Question: I have several NUnit tests in a test project that is part of a solution. I have a breakpoint in each test method. A "typical" one of these methods is:
'''
public void TestHHSInterface()
{
var HHSClient = IOC.container.Resolve<IHHSClient>();
var s = HHSClient.GetTestMessage("Duckbilled", "Platypus");
Assert.Greater(s.Value.Length, 0);
}
'''
The tests run, as evidenced by what I see here:

Is this normal that breakpoints are not hit? It seems that they are running, but that the results (passed 3, failed 0) are not really valid, because I added test code that SHOULD fail, yet no matter what, the tests "succeed."
What am I doing wrong, or omitting here?
## UPDATE
Okay, I downloaded/installed NUnit Test Adapter, right-clicked the test shown above, and selected "Debug Tests"
My breakpoint was hit, and I was able to step over the first line, but then it blew up; this is what I see in the Output pane (I know this is probably "TMI," but I don't know what's pertinent and what is not - I cut out the middle, as my post was too long):
> 'vstest.executionengine.x86.exe' (CLR v4.0.30319: DefaultDomain):
Loaded
'C:\Windows\Microsoft.Net\assembly\GAC_32\mscorlib\v4.0_4.0.0.0__b77a5c561934e089\mscorlib.dll'.
Cannot find or open the PDB file. 'vstest.executionengine.x86.exe'
(CLR v4.0.30319: DefaultDomain): Loaded 'C:\PROGRAM FILES
(X86)\MICROSOFT VISUAL STUDIO
12.0\COMMON7\IDE\COMMONEXTENSIONS\MICROSOFT\TESTWINDOW\vstest.executionengine.x86.exe'.
Cannot find or open the PDB file. 'vstest.executionengine.x86.exe'
(CLR v4.0.30319: vstest.executionengine.x86.exe): Loaded 'C:\PROGRAM
FILES (X86)\MICROSOFT VISUAL STUDIO
12.0\COMMON7\IDE\COMMONEXTENSIONS\MICROSOFT\TESTWINDOW\Microsoft.VisualStudio.TestPlatform.TestExecutor.Core.dll'.
Cannot find or open the PDB file. 'vstest.executionengine.x86.exe'
(CLR v4.0.30319: vstest.executionengine.x86.exe): Loaded
'C:\Windows\Microsoft.Net\assembly\GAC_MSIL\System\v4.0_4.0.0.0__b77a5c561934e089\System.dll'.
Cannot find or open the PDB file. 'vstest.executionengine.x86.exe'
(CLR v4.0.30319: vstest.executionengine.x86.exe): Loaded 'C:\PROGRAM
FILES (X86)\MICROSOFT VISUAL STUDIO
12.0\COMMON7\IDE\COMMONEXTENSIONS\MICROSOFT\TESTWINDOW\Microsoft.VisualStudio.TestPlatform.ObjectModel.dll'.
Cannot find or open the PDB file. 'vstest.executionengine.x86.exe'
(CLR v4.0.30319: vstest.executionengine.x86.exe): Loaded 'C:\PROGRAM
FILES (X86)\MICROSOFT VISUAL STUDIO
12.0\COMMON7\IDE\COMMONEXTENSIONS\MICROSOFT\TESTWINDOW\Microsoft.VisualStudio.TestPlatform.Core.dll'.
Cannot find or open the PDB file. 'vstest.executionengine.x86.exe'
(CLR v4.0.30319: vstest.executionengine.x86.exe): Loaded
'C:\Windows\Microsoft.Net\assembly\GAC_MSIL\System.ServiceModel\v4.0_4.0.0.0__b77a5c561934e089\System.ServiceModel.dll'.
Cannot find or open the PDB file. 'vstest.executionengine.x86.exe'
(CLR v4.0.30319: vstest.executionengine.x86.exe): Loaded
'C:\Windows\Microsoft.Net\assembly\GAC_MSIL\System.Core\v4.0_4.0.0.0__b77a5c561934e089\System.Core.dll'.
Cannot find or open the PDB file. 'vstest.executionengine.x86.exe'
(CLR v4.0.30319: vstest.executionengine.x86.exe): Loaded
'C:\Windows\Microsoft.Net\assembly\GAC_MSIL\System.Configuration\v4.0_4.0.0.0__b03f5f7f11d50a3a\System.Configuration.dll'.
Cannot find or open the PDB file. 'vstest.executionengine.x86.exe'
(CLR v4.0.30319: vstest.executionengine.x86.exe): Loaded
'C:\Windows\Microsoft.Net\assembly\GAC_MSIL\System.Xml\v4.0_4.0.0.0__b77a5c561934e089\System.Xml.dll'.
Cannot find or open the PDB file. 'vstest.executionengine.x86.exe'
(CLR v4.0.30319: vstest.executionengine.x86.exe): Loaded . . . .'vstest.executionengine.x86.exe' (CLR v4.0.30319:
vstest.executionengine.x86.exe): Loaded 'C:\PROGRAM FILES
(X86)\MICROSOFT VISUAL STUDIO
12.0\COMMON7\IDE\COMMONEXTENSIONS\MICROSOFT\TESTWINDOW\msdia120typelib_clr0200.dll'.
Cannot find or open the PDB file. 'vstest.executionengine.x86.exe'
(CLR v4.0.30319: test-domain-HHS.Web.Tests.dll): Loaded
'C:\Users\clay\AppData\Local\Temp\nunit20\ShadowCopyCache\10796_635403224540977618\Tests_5885246\assembly\dl3\62b76a75\bbee3246_019acf01\CStore.Integration.Tests.dll'.
Symbols loaded. 'vstest.executionengine.x86.exe' (CLR v4.0.30319:
test-domain-HHS.Web.Tests.dll): Loaded
'C:\Users\clay\AppData\Local\Temp\nunit20\ShadowCopyCache\10796_635403224540977618\Tests_5885246\assembly\dl3\8379df6f\6a4e7a10_1f92cf01\Castle.Windsor.dll'.
Cannot find or open the PDB file. 'vstest.executionengine.x86.exe'
(CLR v4.0.30319: test-domain-HHS.Web.Tests.dll): Loaded
'C:\Users\clay\AppData\Local\Temp\nunit20\ShadowCopyCache\10796_635403224540977618\Tests_5885246\assembly\dl3\4c09b93f\71022b68_fc99cf01\HHS.Client.dll'.
Symbols loaded. 'vstest.executionengine.x86.exe' (CLR v4.0.30319:
test-domain-HHS.Web.Tests.dll): Loaded
'C:\Users\clay\AppData\Local\Temp\nunit20\ShadowCopyCache\10796_635403224540977618\Tests_5885246\assembly\dl3\d29638a9\7a8b1a66_fc99cf01\CStore.DomainModels.dll'.
Symbols loaded. 'vstest.executionengine.x86.exe' (CLR v4.0.30319:
test-domain-HHS.Web.Tests.dll): Loaded
'C:\Users\clay\AppData\Local\Temp\nunit20\ShadowCopyCache\10796_635403224540977618\Tests_5885246\assembly\dl3\3926c47b\2e2ff20f_1f92cf01\Castle.Facilities.FactorySupport.dll'.
Cannot find or open the PDB file. 'vstest.executionengine.x86.exe'
(CLR v4.0.30319: test-domain-HHS.Web.Tests.dll): Loaded
'C:\Users\clay\AppData\Local\Temp\nunit20\ShadowCopyCache\10796_635403224540977618\Tests_5885246\assembly\dl3\e881bc9e\8fb83744_0896cf01\CStore.Common.dll'.
Symbols loaded. 'vstest.executionengine.x86.exe' (CLR v4.0.30319:
test-domain-HHS.Web.Tests.dll): Loaded
'C:\Users\clay\AppData\Local\Temp\nunit20\ShadowCopyCache\10796_635403224540977618\Tests_5885246\assembly\dl3\21c8b534\60cca60f_1f92cf01\Castle.Core.dll'.
Cannot find or open the PDB file. 'vstest.executionengine.x86.exe'
(CLR v4.0.30319: test-domain-HHS.Web.Tests.dll): Loaded
'C:\Users\clay\AppData\Local\Temp\nunit20\ShadowCopyCache\10796_635403224540977618\Tests_5885246\assembly\dl3\28a3025a\10087044_0896cf01\MapStores.dll'.
Symbols loaded. 'vstest.executionengine.x86.exe' (CLR v4.0.30319:
test-domain-HHS.Web.Tests.dll): Loaded
'C:\Users\clay\AppData\Local\Temp\nunit20\ShadowCopyCache\10796_635403224540977618\Tests_5885246\assembly\dl3\a137cbd9\253adc44_0896cf01\HBaseMapStore.dll'.
Symbols loaded. 'vstest.executionengine.x86.exe' (CLR v4.0.30319:
test-domain-HHS.Web.Tests.dll): Loaded
'C:\Users\clay\AppData\Local\Temp\nunit20\ShadowCopyCache\10796_635403224540977618\Tests_5885246\assembly\dl3\07c00fd2\f8f7a644_0896cf01\MQProcessing.MQPutService.dll'.
Symbols loaded. 'vstest.executionengine.x86.exe' (CLR v4.0.30319:
test-domain-HHS.Web.Tests.dll): Loaded
'C:\Users\clay\AppData\Local\Temp\nunit20\ShadowCopyCache\10796_635403224540977618\Tests_5885246\assembly\dl3\bae09939\c8a9ee66_fc99cf01\CStore.Data.dll'.
Symbols loaded. 'vstest.executionengine.x86.exe' (CLR v4.0.30319:
test-domain-HHS.Web.Tests.dll): Loaded
'C:\Users\clay\AppData\Local\Temp\nunit20\ShadowCopyCache\10796_635403224540977618\Tests_5885246\assembly\dl3\a22b9b5d\688b1868_fc99cf01\CSPoll.Client.dll'.
Symbols loaded. 'vstest.executionengine.x86.exe' (CLR v4.0.30319:
test-domain-HHS.Web.Tests.dll): Loaded
'C:\Users\clay\AppData\Local\Temp\nunit20\ShadowCopyCache\10796_635403224540977618\Tests_5885246\assembly\dl3\30e797f5\2901ac44_0896cf01\CStore.Common.HTTP.dll'.
Symbols loaded. 'vstest.executionengine.x86.exe' (CLR v4.0.30319:
test-domain-HHS.Web.Tests.dll): Loaded
'C:\Windows\Microsoft.Net\assembly\GAC_MSIL\System.Net.Http\v4.0_4.0.0.0__b03f5f7f11d50a3a\System.Net.Http.dll'.
Cannot find or open the PDB file. 'vstest.executionengine.x86.exe'
(CLR v4.0.30319: test-domain-HHS.Web.Tests.dll): Loaded
'C:\Windows\Microsoft.Net\assembly\GAC_MSIL\System.Core\v4.0_4.0.0.0__b77a5c561934e089\System.Core.dll'.
Cannot find or open the PDB file. 'vstest.executionengine.x86.exe'
(CLR v4.0.30319: test-domain-HHS.Web.Tests.dll): Loaded
'C:\Users\clay\AppData\Local\Temp\nunit20\ShadowCopyCache\10796_635403224540977618\Tests_5885246\assembly\dl3\4590d591\2f177866_fc99cf01\DeviceConfig.Client.dll'.
Symbols loaded. 'vstest.executionengine.x86.exe' (CLR v4.0.30319:
test-domain-HHS.Web.Tests.dll): Loaded
'C:\Users\clay\AppData\Local\Temp\nunit20\ShadowCopyCache\10796_635403224540977618\Tests_5885246\assembly\dl3\247d65ee\763b5c67_fc99cf01\CStore.Client.dll'.
Symbols loaded. 'vstest.executionengine.x86.exe' (CLR v4.0.30319:
test-domain-HHS.Web.Tests.dll): Loaded
'C:\Users\clay\AppData\Local\Temp\nunit20\ShadowCopyCache\10796_635403224540977618\Tests_5885246\assembly\dl3\f5f7b992\7e1ebf67_fc99cf01\CStore.BusinessObjects.dll'.
Symbols loaded. 'vstest.executionengine.x86.exe' (CLR v4.0.30319:
test-domain-HHS.Web.Tests.dll): Loaded
'C:\Users\clay\AppData\Local\Temp\nunit20\ShadowCopyCache\10796_635403224540977618\Tests_5885246\assembly\dl3\c8d39645\9db0b068_fc99cf01\MQProcessingWCFServices.dll'.
Symbols loaded. 'vstest.executionengine.x86.exe' (CLR v4.0.30319:
test-domain-HHS.Web.Tests.dll): Loaded
'C:\Users\clay\AppData\Local\Temp\nunit20\ShadowCopyCache\10796_635403224540977618\Tests_5885246\assembly\dl3\6a87a030\23c15269_fc99cf01\HHS.API.dll'.
Symbols loaded. 'vstest.executionengine.x86.exe' (CLR v4.0.30319:
test-domain-HHS.Web.Tests.dll): Loaded
'C:\Users\clay\AppData\Local\Temp\nunit20\ShadowCopyCache\10796_635403224540977618\Tests_5885246\assembly\dl3\ba0add0f\0aa77e66_fc99cf01\CStore.Data.Legacy.dll'.
Symbols loaded. 'vstest.executionengine.x86.exe' (CLR v4.0.30319:
test-domain-HHS.Web.Tests.dll): Loaded
'C:\Users\clay\AppData\Local\Temp\nunit20\ShadowCopyCache\10796_635403224540977618\Tests_5885246\assembly\dl3\82c78164\30882368_fc99cf01\CStore.BusinessObjects.HHS.dll'.
Symbols loaded. 'vstest.executionengine.x86.exe' (CLR v4.0.30319:
test-domain-HHS.Web.Tests.dll): Loaded 'Anonymously Hosted
DynamicMethods Assembly'. 'vstest.executionengine.x86.exe' (CLR
v4.0.30319: test-domain-HHS.Web.Tests.dll): Loaded
'CastleDictionaryAdapterAssembly'. The thread 0x27f4 has exited with
code 259 (0x103). The thread 0xaa4 has exited with code 259 (0x103).
The thread 0x1c70 has exited with code 259 (0x103). The thread 0x2578
has exited with code 259 (0x103). 'vstest.executionengine.x86.exe'
(CLR v4.0.30319: test-domain-HHS.Web.Tests.dll): Loaded
'C:\Users\clay\AppData\Local\Temp\nunit20\ShadowCopyCache\10796_635403224540977618\Tests_5885246\assembly\dl3\ac0d956f\b951e91a_1f92cf01\Newtonsoft.Json.dll'. Cannot find or open the PDB file. 'vstest.executionengine.x86.exe'
(CLR v4.0.30319: test-domain-HHS.Web.Tests.dll): Loaded
'C:\Windows\Microsoft.Net\assembly\GAC_MSIL\System.Net.Http.WebRequest\v4.0_4.0.0.0__b03f5f7f11d50a3a\System.Net.Http.WebRequest.dll'.
Cannot find or open the PDB file. A first chance exception of type
'System.Net.Sockets.SocketException' occurred in System.dll A first
chance exception of type 'System.Net.Sockets.SocketException' occurred
in System.dll A first chance exception of type
'System.Net.WebException' occurred in System.dll A first chance
exception of type 'System.AggregateException' occurred in mscorlib.dll
A first chance exception of type 'System.ObjectDisposedException'
occurred in System.dll A first chance exception of type
'System.Exception' occurred in HHS.Client.dll A first chance exception
of type 'System.Reflection.TargetInvocationException' occurred in
mscorlib.dll A first chance exception of type
'NUnit.Core.NUnitException' occurred in nunit.core.dll The thread
0x2128 has exited with code 259 (0x103). The thread 0x28a0 has exited
with code 259 (0x103). The thread 0x29d8 has exited with code 259
(0x103). 'vstest.executionengine.x86.exe' (CLR v4.0.30319: Domain 2):
Unloaded
'C:\Windows\Microsoft.Net\assembly\GAC_32\mscorlib\v4.0_4.0.0.0__b77a5c561934e089\mscorlib.dll'
'vstest.executionengine.x86.exe' (CLR v4.0.30319:
test-domain-HHS.Web.Tests.dll): Unloaded
'C:\Users\clay\AppData\Local\Temp\VisualStudioTestExplorerExtensions\NUnitTestAdapter.1.0\lib\nunit.core.dll'
'vstest.executionengine.x86.exe' (CLR v4.0.30319:
test-domain-HHS.Web.Tests.dll): Unloaded
'C:\Windows\Microsoft.Net\assembly\GAC_MSIL\System\v4.0_4.0.0.0__b77a5c561934e089\System.dll'
'vstest.executionengine.x86.exe' (CLR v4.0.30319:
test-domain-HHS.Web.Tests.dll): Unloaded
'C:\Windows\Microsoft.Net\assembly\GAC_MSIL\System.Configuration\v4.0_4.0.0.0__b03f5f7f11d50a3a\System.Configuration.dll'
'vstest.executionengine.x86.exe' (CLR v4.0.30319:
test-domain-HHS.Web.Tests.dll): Unloaded
'C:\Windows\Microsoft.Net\assembly\GAC_MSIL\System.Xml\v4.0_4.0.0.0__b77a5c561934e089\System.Xml.dll'
'vstest.executionengine.x86.exe' (CLR v4.0.30319:
test-domain-HHS.Web.Tests.dll): Unloaded
'C:\Users\clay\AppData\Local\Temp\VisualStudioTestExplorerExtensions\NUnitTestAdapter.1.0\lib\nunit.core.interfaces.dll'
'vstest.executionengine.x86.exe' (CLR v4.0.30319:
test-domain-HHS.Web.Tests.dll): Unloaded
'C:\Users\clay\AppData\Local\Temp\nunit20\ShadowCopyCache\10796_635403224540977618\Tests_5885246\assembly\dl3\0501e887\ab9f7e46_019acf01\HHS.Web.Tests.dll'
'vstest.executionengine.x86.exe' (CLR v4.0.30319:
test-domain-HHS.Web.Tests.dll): Unloaded
'C:\Users\clay\AppData\Local\Temp\nunit20\ShadowCopyCache\10796_635403224540977618\Tests_5885246\assembly\dl3\768b7768\f8a3911b_1f92cf01\nunit.framework.dll'
'vstest.executionengine.x86.exe' (CLR v4.0.30319:
test-domain-HHS.Web.Tests.dll): Unloaded
'C:\Users\clay\AppData\Local\Temp\nunit20\ShadowCopyCache\10796_635403224540977618\Tests_5885246\assembly\dl3\62b76a75\bbee3246_019acf01\CStore.Integration.Tests.dll'
'vstest.executionengine.x86.exe' (CLR v4.0.30319:
test-domain-HHS.Web.Tests.dll): Unloaded
'C:\Users\clay\AppData\Local\Temp\nunit20\ShadowCopyCache\10796_635403224540977618\Tests_5885246\assembly\dl3\8379df6f\6a4e7a10_1f92cf01\Castle.Windsor.dll'
'vstest.executionengine.x86.exe' (CLR v4.0.30319:
test-domain-HHS.Web.Tests.dll): Unloaded
'C:\Users\clay\AppData\Local\Temp\nunit20\ShadowCopyCache\10796_635403224540977618\Tests_5885246\assembly\dl3\4c09b93f\71022b68_fc99cf01\HHS.Client.dll'
'vstest.executionengine.x86.exe' (CLR v4.0.30319:
test-domain-HHS.Web.Tests.dll): Unloaded
'C:\Users\clay\AppData\Local\Temp\nunit20\ShadowCopyCache\10796_635403224540977618\Tests_5885246\assembly\dl3\d29638a9\7a8b1a66_fc99cf01\CStore.DomainModels.dll'
'vstest.executionengine.x86.exe' (CLR v4.0.30319:
test-domain-HHS.Web.Tests.dll): Unloaded
'C:\Users\clay\AppData\Local\Temp\nunit20\ShadowCopyCache\10796_635403224540977618\Tests_5885246\assembly\dl3\3926c47b\2e2ff20f_1f92cf01\Castle.Facilities.FactorySupport.dll'
'vstest.executionengine.x86.exe' (CLR v4.0.30319:
test-domain-HHS.Web.Tests.dll): Unloaded
'C:\Users\clay\AppData\Local\Temp\nunit20\ShadowCopyCache\10796_635403224540977618\Tests_5885246\assembly\dl3\e881bc9e\8fb83744_0896cf01\CStore.Common.dll'
'vstest.executionengine.x86.exe' (CLR v4.0.30319:
test-domain-HHS.Web.Tests.dll): Unloaded
'C:\Users\clay\AppData\Local\Temp\nunit20\ShadowCopyCache\10796_635403224540977618\Tests_5885246\assembly\dl3\21c8b534\60cca60f_1f92cf01\Castle.Core.dll'
'vstest.executionengine.x86.exe' (CLR v4.0.30319:
test-domain-HHS.Web.Tests.dll): Unloaded
'C:\Users\clay\AppData\Local\Temp\nunit20\ShadowCopyCache\10796_635403224540977618\Tests_5885246\assembly\dl3\28a3025a\10087044_0896cf01\MapStores.dll'
'vstest.executionengine.x86.exe' (CLR v4.0.30319:
test-domain-HHS.Web.Tests.dll): Unloaded
'C:\Users\clay\AppData\Local\Temp\nunit20\ShadowCopyCache\10796_635403224540977618\Tests_5885246\assembly\dl3\a137cbd9\253adc44_0896cf01\HBaseMapStore.dll'
'vstest.executionengine.x86.exe' (CLR v4.0.30319:
test-domain-HHS.Web.Tests.dll): Unloaded
'C:\Users\clay\AppData\Local\Temp\nunit20\ShadowCopyCache\10796_635403224540977618\Tests_5885246\assembly\dl3\07c00fd2\f8f7a644_0896cf01\MQProcessing.MQPutService.dll'
'vstest.executionengine.x86.exe' (CLR v4.0.30319:
test-domain-HHS.Web.Tests.dll): Unloaded
'C:\Users\clay\AppData\Local\Temp\nunit20\ShadowCopyCache\10796_635403224540977618\Tests_5885246\assembly\dl3\bae09939\c8a9ee66_fc99cf01\CStore.Data.dll'
'vstest.executionengine.x86.exe' (CLR v4.0.30319:
test-domain-HHS.Web.Tests.dll): Unloaded
'C:\Users\clay\AppData\Local\Temp\nunit20\ShadowCopyCache\10796_635403224540977618\Tests_5885246\assembly\dl3\a22b9b5d\688b1868_fc99cf01\CSPoll.Client.dll'
'vstest.executionengine.x86.exe' (CLR v4.0.30319:
test-domain-HHS.Web.Tests.dll): Unloaded
'C:\Users\clay\AppData\Local\Temp\nunit20\ShadowCopyCache\10796_635403224540977618\Tests_5885246\assembly\dl3\30e797f5\2901ac44_0896cf01\CStore.Common.HTTP.dll'
'vstest.executionengine.x86.exe' (CLR v4.0.30319:
test-domain-HHS.Web.Tests.dll): Unloaded
'C:\Windows\Microsoft.Net\assembly\GAC_MSIL\System.Net.Http\v4.0_4.0.0.0__b03f5f7f11d50a3a\System.Net.Http.dll'
'vstest.executionengine.x86.exe' (CLR v4.0.30319:
test-domain-HHS.Web.Tests.dll): Unloaded
'C:\Windows\Microsoft.Net\assembly\GAC_MSIL\System.Core\v4.0_4.0.0.0__b77a5c561934e089\System.Core.dll'
'vstest.executionengine.x86.exe' (CLR v4.0.30319:
test-domain-HHS.Web.Tests.dll): Unloaded
'C:\Users\clay\AppData\Local\Temp\nunit20\ShadowCopyCache\10796_635403224540977618\Tests_5885246\assembly\dl3\4590d591\2f177866_fc99cf01\DeviceConfig.Client.dll'
'vstest.executionengine.x86.exe' (CLR v4.0.30319:
test-domain-HHS.Web.Tests.dll): Unloaded
'C:\Users\clay\AppData\Local\Temp\nunit20\ShadowCopyCache\10796_635403224540977618\Tests_5885246\assembly\dl3\247d65ee\763b5c67_fc99cf01\CStore.Client.dll'
'vstest.executionengine.x86.exe' (CLR v4.0.30319:
test-domain-HHS.Web.Tests.dll): Unloaded
'C:\Users\clay\AppData\Local\Temp\nunit20\ShadowCopyCache\10796_635403224540977618\Tests_5885246\assembly\dl3\f5f7b992\7e1ebf67_fc99cf01\CStore.BusinessObjects.dll'
'vstest.executionengine.x86.exe' (CLR v4.0.30319:
test-domain-HHS.Web.Tests.dll): Unloaded
'C:\Users\clay\AppData\Local\Temp\nunit20\ShadowCopyCache\10796_635403224540977618\Tests_5885246\assembly\dl3\c8d39645\9db0b068_fc99cf01\MQProcessingWCFServices.dll'
'vstest.executionengine.x86.exe' (CLR v4.0.30319:
test-domain-HHS.Web.Tests.dll): Unloaded
'C:\Users\clay\AppData\Local\Temp\nunit20\ShadowCopyCache\10796_635403224540977618\Tests_5885246\assembly\dl3\6a87a030\23c15269_fc99cf01\HHS.API.dll'
'vstest.executionengine.x86.exe' (CLR v4.0.30319:
test-domain-HHS.Web.Tests.dll): Unloaded
'C:\Users\clay\AppData\Local\Temp\nunit20\ShadowCopyCache\10796_635403224540977618\Tests_5885246\assembly\dl3\ba0add0f\0aa77e66_fc99cf01\CStore.Data.Legacy.dll'
'vstest.executionengine.x86.exe' (CLR v4.0.30319:
test-domain-HHS.Web.Tests.dll): Unloaded
'C:\Users\clay\AppData\Local\Temp\nunit20\ShadowCopyCache\10796_635403224540977618\Tests_5885246\assembly\dl3\82c78164\30882368_fc99cf01\CStore.BusinessObjects.HHS.dll'
'vstest.executionengine.x86.exe' (CLR v4.0.30319:
test-domain-HHS.Web.Tests.dll): Unloaded 'Anonymously Hosted
DynamicMethods Assembly' 'vstest.executionengine.x86.exe' (CLR
v4.0.30319: test-domain-HHS.Web.Tests.dll): Unloaded
'CastleDictionaryAdapterAssembly' 'vstest.executionengine.x86.exe'
(CLR v4.0.30319: test-domain-HHS.Web.Tests.dll): Unloaded
'C:\Users\clay\AppData\Local\Temp\nunit20\ShadowCopyCache\10796_635403224540977618\Tests_5885246\assembly\dl3\ac0d956f\b951e91a_1f92cf01\Newtonsoft.Json.dll'
'vstest.executionengine.x86.exe' (CLR v4.0.30319:
test-domain-HHS.Web.Tests.dll): Unloaded
'C:\Windows\Microsoft.Net\assembly\GAC_MSIL\System.Net.Http.WebRequest\v4.0_4.0.0.0__b03f5f7f11d50a3a\System.Net.Http.WebRequest.dll'
A first chance exception of type 'System.UnauthorizedAccessException'
occurred in mscorlib.dll A first chance exception of type
'System.IO.IOException' occurred in mscorlib.dll A first chance
exception of type 'System.IO.IOException' occurred in mscorlib.dll A
first chance exception of type 'System.UnauthorizedAccessException'
occurred in mscorlib.dll A first chance exception of type
'System.IO.IOException' occurred in mscorlib.dll A first chance
exception of type 'System.IO.IOException' occurred in mscorlib.dll A
first chance exception of type 'System.UnauthorizedAccessException'
occurred in mscorlib.dll A first chance exception of type
'System.IO.IOException' occurred in mscorlib.dll A first chance
exception of type 'System.IO.IOException' occurred in mscorlib.dll A
first chance exception of type 'System.UnauthorizedAccessException'
occurred in mscorlib.dll A first chance exception of type
'System.IO.IOException' occurred in mscorlib.dll A first chance
exception of type 'System.IO.IOException' occurred in mscorlib.dll A
first chance exception of type 'System.UnauthorizedAccessException'
occurred in mscorlib.dll A first chance exception of type
'System.IO.IOException' occurred in mscorlib.dll A first chance
exception of type 'System.IO.IOException' occurred in mscorlib.dll A
first chance exception of type 'System.UnauthorizedAccessException'
occurred in mscorlib.dll A first chance exception of type
'System.IO.IOException' occurred in mscorlib.dll A first chance
exception of type 'System.IO.IOException' occurred in mscorlib.dll A
first chance exception of type 'System.UnauthorizedAccessException'
occurred in mscorlib.dll A first chance exception of type
'System.IO.IOException' occurred in mscorlib.dll A first chance
exception of type 'System.IO.IOException' occurred in mscorlib.dll A
first chance exception of type 'System.UnauthorizedAccessException'
occurred in mscorlib.dll A first chance exception of type
'System.IO.IOException' occurred in mscorlib.dll A first chance
exception of type 'System.IO.IOException' occurred in mscorlib.dll A
first chance exception of type 'System.UnauthorizedAccessException'
occurred in mscorlib.dll A first chance exception of type
'System.IO.IOException' occurred in mscorlib.dll A first chance
exception of type 'System.IO.IOException' occurred in mscorlib.dll A
first chance exception of type 'System.UnauthorizedAccessException'
occurred in mscorlib.dll A first chance exception of type
'System.IO.IOException' occurred in mscorlib.dll A first chance
exception of type 'System.IO.IOException' occurred in mscorlib.dll A
first chance exception of type 'System.UnauthorizedAccessException'
occurred in mscorlib.dll A first chance exception of type
'System.IO.IOException' occurred in mscorlib.dll A first chance
exception of type 'System.IO.IOException' occurred in mscorlib.dll A
first chance exception of type 'System.UnauthorizedAccessException'
occurred in mscorlib.dll A first chance exception of type
'System.IO.IOException' occurred in mscorlib.dll A first chance
exception of type 'System.IO.IOException' occurred in mscorlib.dll A
first chance exception of type 'System.UnauthorizedAccessException'
occurred in mscorlib.dll A first chance exception of type
'System.IO.IOException' occurred in mscorlib.dll A first chance
exception of type 'System.IO.IOException' occurred in mscorlib.dll A
first chance exception of type 'System.UnauthorizedAccessException'
occurred in mscorlib.dll A first chance exception of type
'System.IO.IOException' occurred in mscorlib.dll A first chance
exception of type 'System.IO.IOException' occurred in mscorlib.dll A
first chance exception of type 'System.UnauthorizedAccessException'
occurred in mscorlib.dll A first chance exception of type
'System.IO.IOException' occurred in mscorlib.dll A first chance
exception of type 'System.IO.IOException' occurred in mscorlib.dll A
first chance exception of type 'System.UnauthorizedAccessException'
occurred in mscorlib.dll A first chance exception of type
'System.IO.IOException' occurred in mscorlib.dll A first chance
exception of type 'System.IO.IOException' occurred in mscorlib.dll A
first chance exception of type 'System.UnauthorizedAccessException'
occurred in mscorlib.dll A first chance exception of type
'System.IO.IOException' occurred in mscorlib.dll A first chance
exception of type 'System.IO.IOException' occurred in mscorlib.dll A
first chance exception of type 'System.UnauthorizedAccessException'
occurred in mscorlib.dll A first chance exception of type
'System.UnauthorizedAccessException' occurred in mscorlib.dll A first
chance exception of type 'System.IO.IOException' occurred in
mscorlib.dll A first chance exception of type 'System.IO.IOException'
occurred in mscorlib.dll A first chance exception of type
'System.UnauthorizedAccessException' occurred in mscorlib.dll A first
chance exception of type 'System.IO.IOException' occurred in
mscorlib.dll A first chance exception of type 'System.IO.IOException'
occurred in mscorlib.dll A first chance exception of type
'System.UnauthorizedAccessException' occurred in mscorlib.dll A first
chance exception of type 'System.UnauthorizedAccessException' occurred
in mscorlib.dll A first chance exception of type
'System.IO.IOException' occurred in mscorlib.dll A first chance
exception of type 'System.IO.IOException' occurred in mscorlib.dll A
first chance exception of type 'System.UnauthorizedAccessException'
occurred in mscorlib.dll A first chance exception of type
'System.IO.IOException' occurred in mscorlib.dll A first chance
exception of type 'System.IO.IOException' occurred in mscorlib.dll A
first chance exception of type 'System.UnauthorizedAccessException'
occurred in mscorlib.dll A first chance exception of type
'System.UnauthorizedAccessException' occurred in mscorlib.dll A first
chance exception of type 'System.IO.IOException' occurred in
mscorlib.dll A first chance exception of type 'System.IO.IOException'
occurred in mscorlib.dll A first chance exception of type
'System.IO.IOException' occurred in mscorlib.dll A first chance
exception of type 'System.IO.IOException' occurred in mscorlib.dll A
first chance exception of type 'System.IO.IOException' occurred in
mscorlib.dll A first chance exception of type 'System.IO.IOException'
occurred in mscorlib.dll The thread 0x1050 has exited with code 259
(0x103). The thread 0x24a0 has exited with code 259 (0x103). A first
chance exception of type 'System.InvalidOperationException' occurred
in Microsoft.VisualStudio.TestPlatform.TestExecutor.Core.dll A first
chance exception of type
'System.ServiceModel.CommunicationObjectAbortedException' occurred in
System.ServiceModel.dll A first chance exception of type
'System.ServiceModel.CommunicationObjectAbortedException' occurred in
System.ServiceModel.dll A first chance exception of type
'System.ServiceModel.CommunicationObjectAbortedException' occurred in
System.ServiceModel.Internals.dll A first chance exception of type
'System.IO.IOException' occurred in System.dll A first chance
exception of type
'System.ServiceModel.CommunicationObjectAbortedException' occurred in
System.ServiceModel.dll A first chance exception of type
'System.ServiceModel.CommunicationObjectAbortedException' occurred in
System.ServiceModel.dll A first chance exception of type
'System.ServiceModel.CommunicationObjectAbortedException' occurred in
System.ServiceModel.Internals.dll A first chance exception of type
'System.ServiceModel.CommunicationObjectAbortedException' occurred in
System.ServiceModel.Internals.dll A first chance exception of type
'System.InvalidOperationException' occurred in
Microsoft.VisualStudio.TestPlatform.TestExecutor.Core.dll The program
'[10796] vstest.executionengine.x86.exe: Program Trace' has exited
with code 0 (0x0). The program '[10796]
vstest.executionengine.x86.exe' has exited with code 0 (0x0).
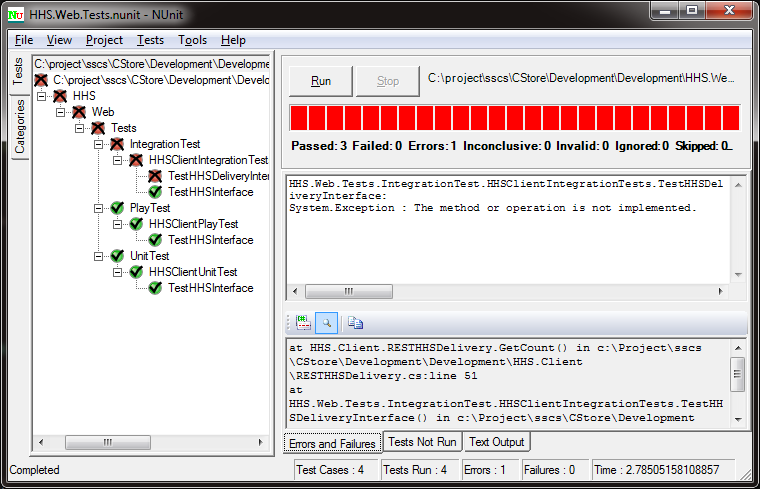
Answer: If breakpoints are not hit, then debugger is not attached (or code is not executed). I suggest you to use <URL> for Visual Studio. It will allow you to debug test right in place - just select test and chose in context menu.
Another option - you can <URL> in test code.